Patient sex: F
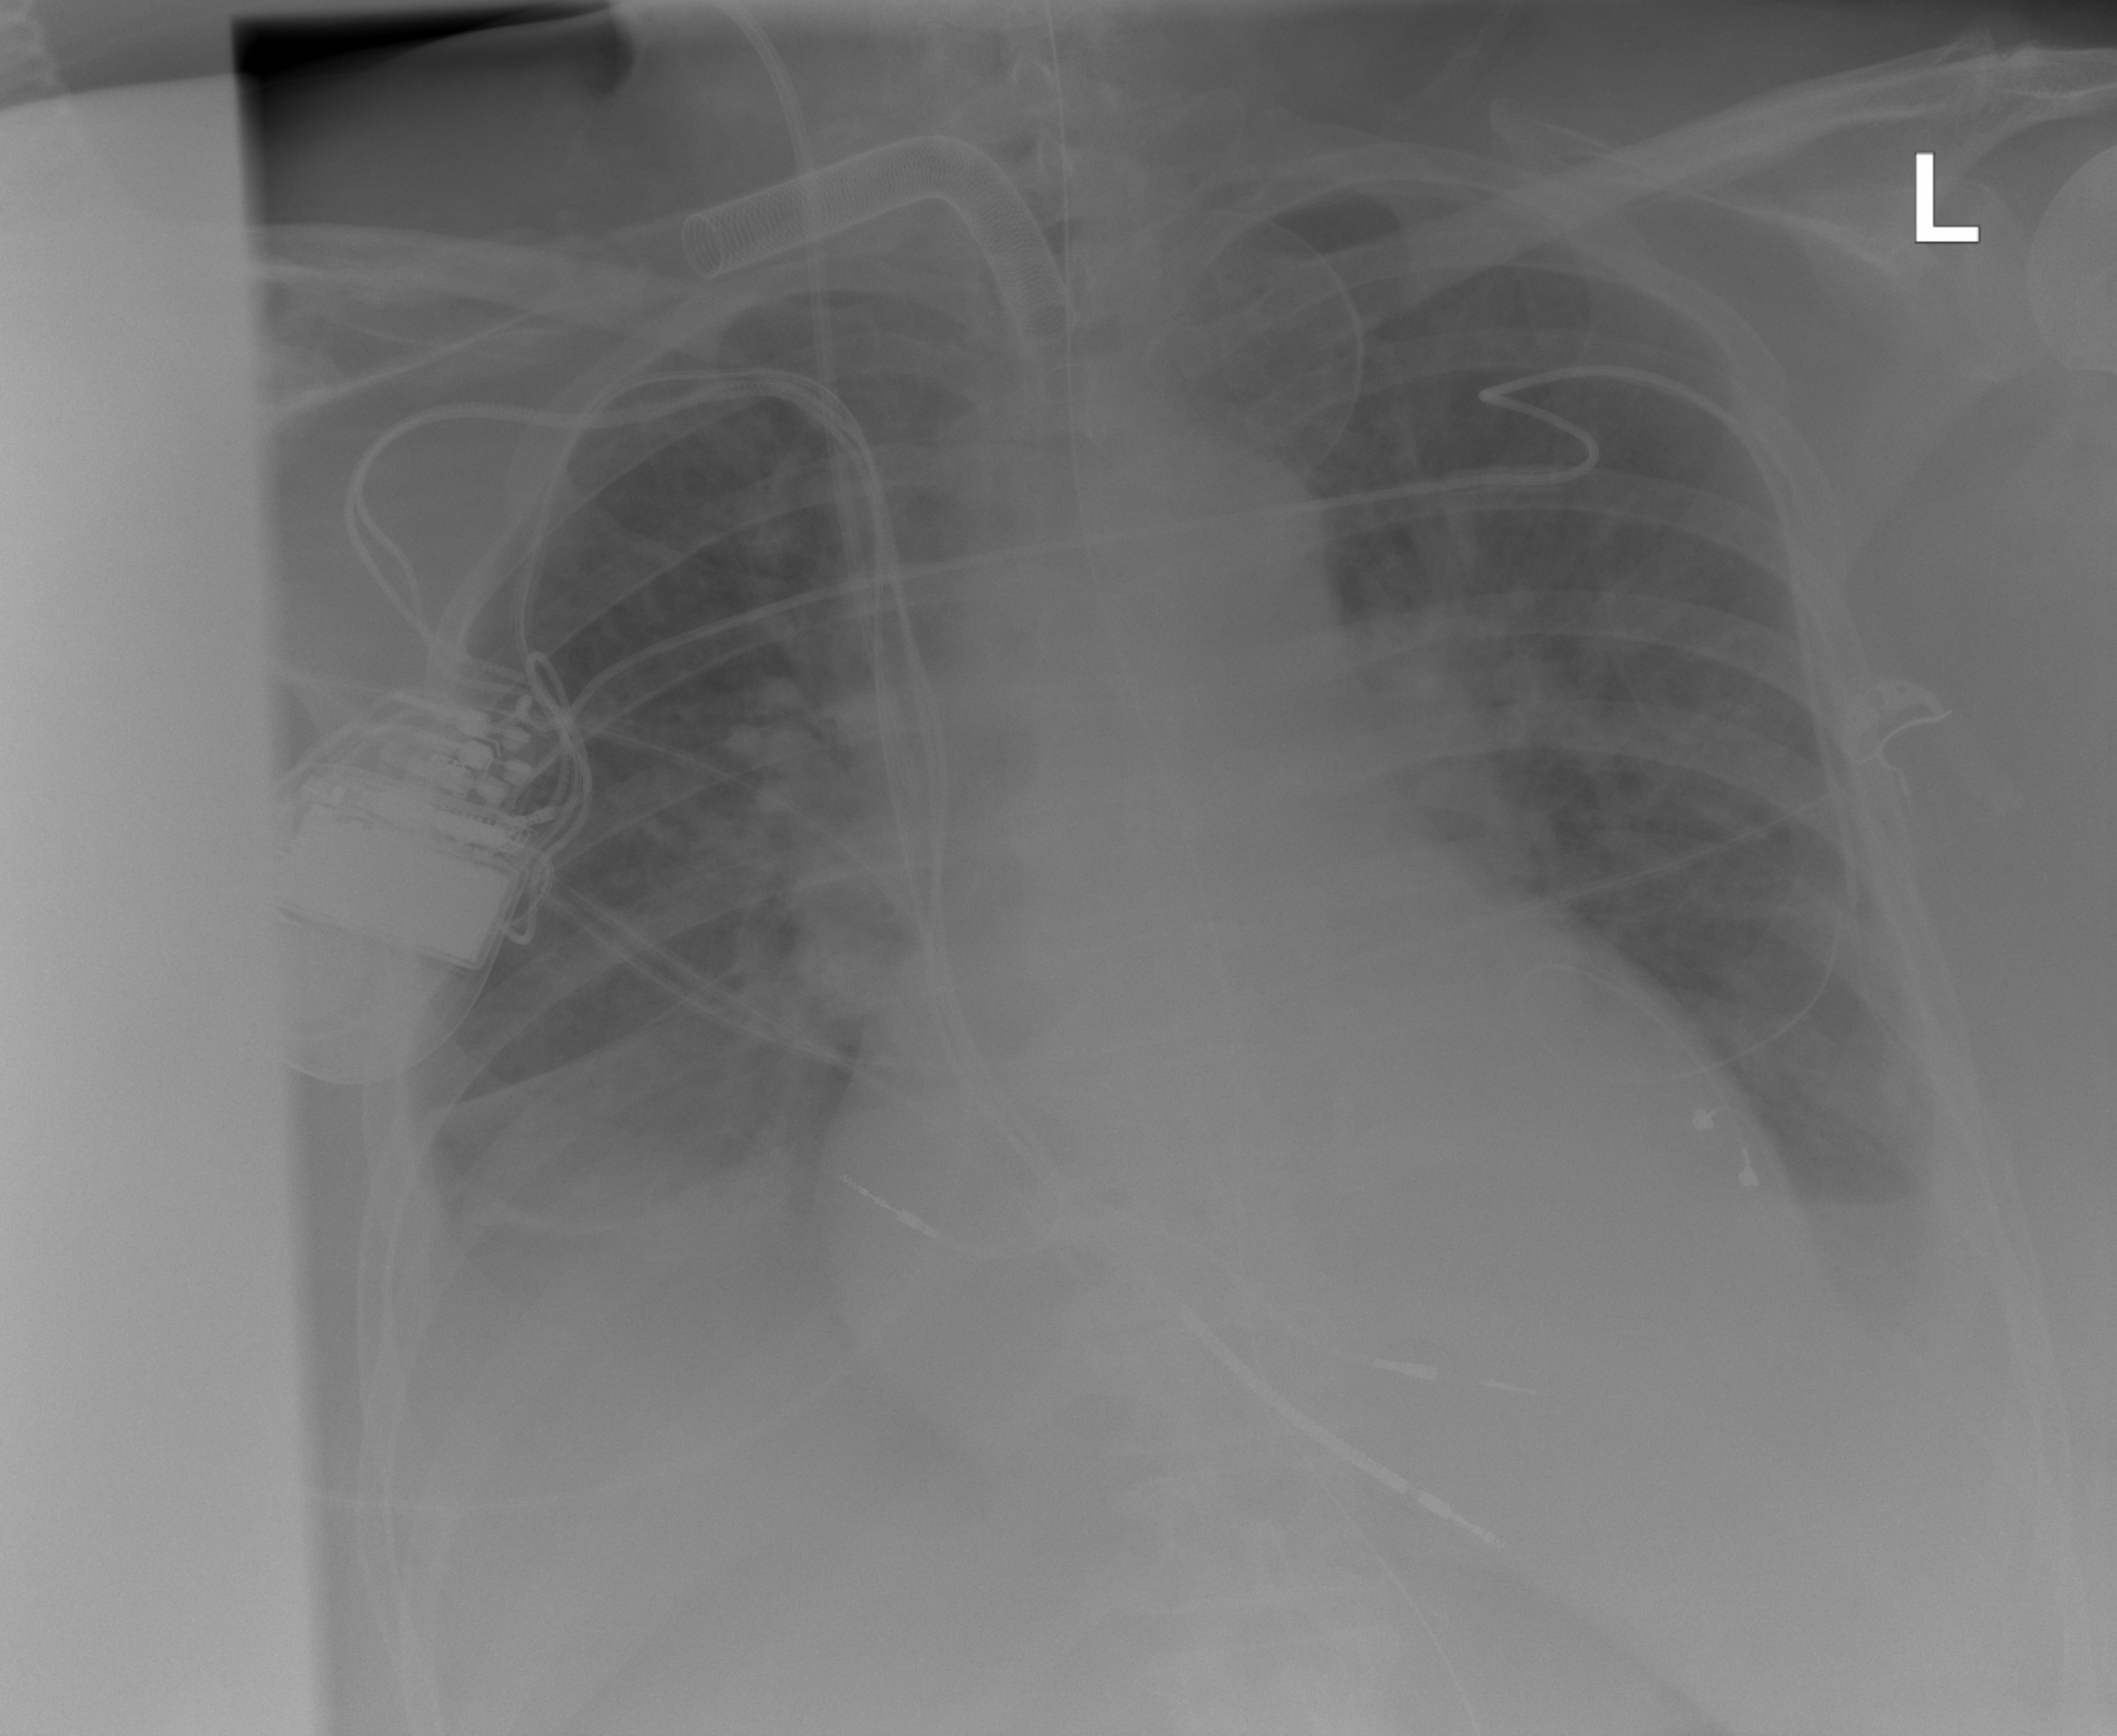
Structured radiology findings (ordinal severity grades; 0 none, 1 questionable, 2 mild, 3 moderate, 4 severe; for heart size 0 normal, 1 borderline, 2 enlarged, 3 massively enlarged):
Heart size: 3
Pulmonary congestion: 0
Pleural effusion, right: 2
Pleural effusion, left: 2
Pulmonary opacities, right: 0
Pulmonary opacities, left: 0
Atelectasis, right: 3
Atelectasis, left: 3